Field crop: tomato
Growth stage: 1
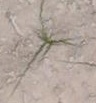
Species: cyperus